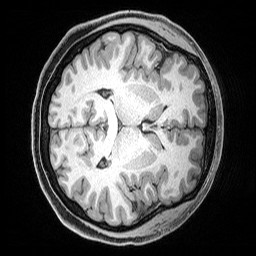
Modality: T1w
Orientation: axial
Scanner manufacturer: siemens
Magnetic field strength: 3 T
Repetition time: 2.53 s
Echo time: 0.00308 s